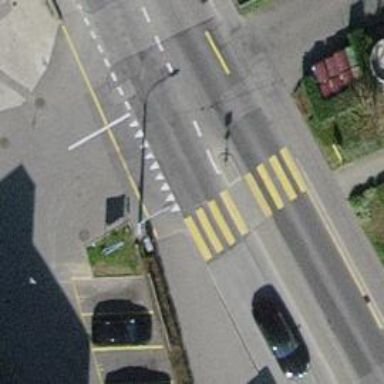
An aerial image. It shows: Asphalt footway with marked zebra crossing that includes crossing island.